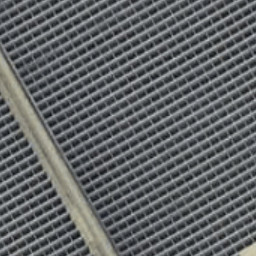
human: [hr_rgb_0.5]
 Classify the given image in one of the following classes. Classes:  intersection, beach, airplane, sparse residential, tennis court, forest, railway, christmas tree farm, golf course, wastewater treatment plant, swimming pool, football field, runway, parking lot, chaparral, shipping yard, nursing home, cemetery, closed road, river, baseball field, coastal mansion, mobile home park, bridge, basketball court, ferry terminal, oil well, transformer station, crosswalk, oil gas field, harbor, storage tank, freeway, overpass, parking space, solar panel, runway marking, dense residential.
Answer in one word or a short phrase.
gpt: solar panel